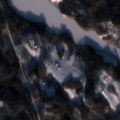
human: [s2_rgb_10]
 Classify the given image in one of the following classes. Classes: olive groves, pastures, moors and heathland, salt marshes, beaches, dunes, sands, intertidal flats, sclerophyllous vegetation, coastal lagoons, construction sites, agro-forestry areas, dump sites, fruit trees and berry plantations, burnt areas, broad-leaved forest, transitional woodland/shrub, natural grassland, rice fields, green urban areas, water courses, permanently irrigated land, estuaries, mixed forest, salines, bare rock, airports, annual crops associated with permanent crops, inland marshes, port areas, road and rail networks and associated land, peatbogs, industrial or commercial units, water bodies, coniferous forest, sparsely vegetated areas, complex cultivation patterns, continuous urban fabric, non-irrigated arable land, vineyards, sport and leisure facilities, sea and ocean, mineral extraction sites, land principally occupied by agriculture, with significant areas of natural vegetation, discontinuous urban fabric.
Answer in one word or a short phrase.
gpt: land principally occupied by agriculture, with significant areas of natural vegetation, coniferous forest, mixed forest, water bodies